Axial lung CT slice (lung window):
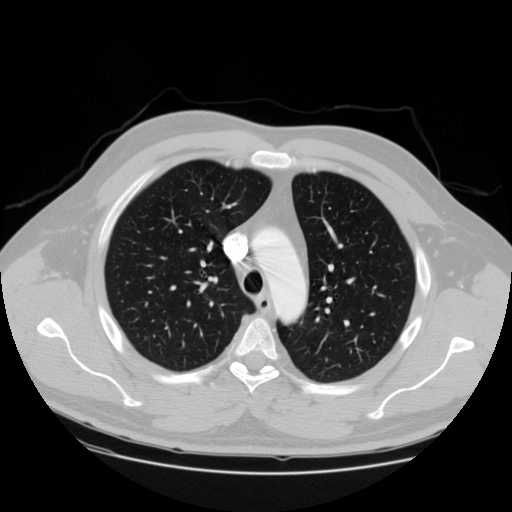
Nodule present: no